Question: I am querying HealthKit and saving the entries to CoreData: Here is my Fetch Request:
'''
func queryCoreDataData () -> NSArray {
var context = (UIApplication.sharedApplication().delegate as AppDelegate).managedObjectContext!
var request = NSFetchRequest(entityName: "HKActiveEnergyBurned")
request.returnsObjectsAsFaults = false
var hkActiveEnergyBurned = context.executeFetchRequest(request, error: nil)! as [HKActiveEnergyBurned]
var activeEnergyBurnedData = (hkActiveEnergyBurned as NSArray).valueForKey("activeEnergyBurned_data") as NSArray
println("CoreData Fetch activeEnergyBurnedData: \(activeEnergyBurnedData)")
return activeEnergyBurnedData
}
'''
I print each entry to the console. The console shows this:
'''
Saving to CoreData:
CD save activeEnergyBurned: 740.0
CD save activeEnergyBurned: 725.0
CD save activeEnergyBurned: 4.0
CD save activeEnergyBurned: 152.0
CD save activeEnergyBurned: 459.0
'''
When I later Fetch the data some of the entries have become Strings!
'''
CoreData Fetch activeEnergyBurnedData: (
"739.9999999999999",
725,
4,
152,
"459.0000000000001"
)
'''
Here is a picture of my CoreData Model

and the NSManaged Object:
'''
import Foundation
import CoreData
class HKActiveEnergyBurned: NSManagedObject {
@NSManaged var activeEnergyBurned_data: NSNumber
@NSManaged var activeEnergyBurned_date: NSDate
}
'''
I tried to google this, but nothing comes up. Maybe I am asking the wrong question. (You may notice that the NSManaged Object comes up as NSNumber, I am not sure why that happens either).
Any help would be very much appreciated. Thank you !
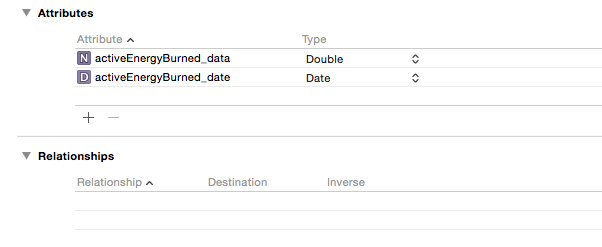
Answer: Your numbers are printing surrounded by quotes when they contain a decimal point, but they are still stored as numbers. You can reproduce this trivially:
'''
let array = [ 739.9, 725 ] as NSArray
println("\(array)")
'''
Output:
'''
(
"739.9",
725
)
'''
String interpolation uses the 'description' method (in this case), and this is just the way '-[NSArray description]' works. It's not a bug. If you don't like it, you'll have to convert the array to a string "manually" instead of relying on 'description'.